Question: I have a dataPointGrid and I want to check if a record from it is being selected (mouse clicked on)

Data point grid above. I want to check if a folder (record) is being selected.
Is there a method that does this?
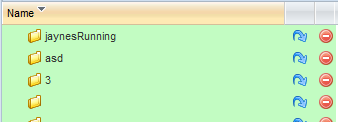
Answer: Add <URL>.
Look at the <URL>